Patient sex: M
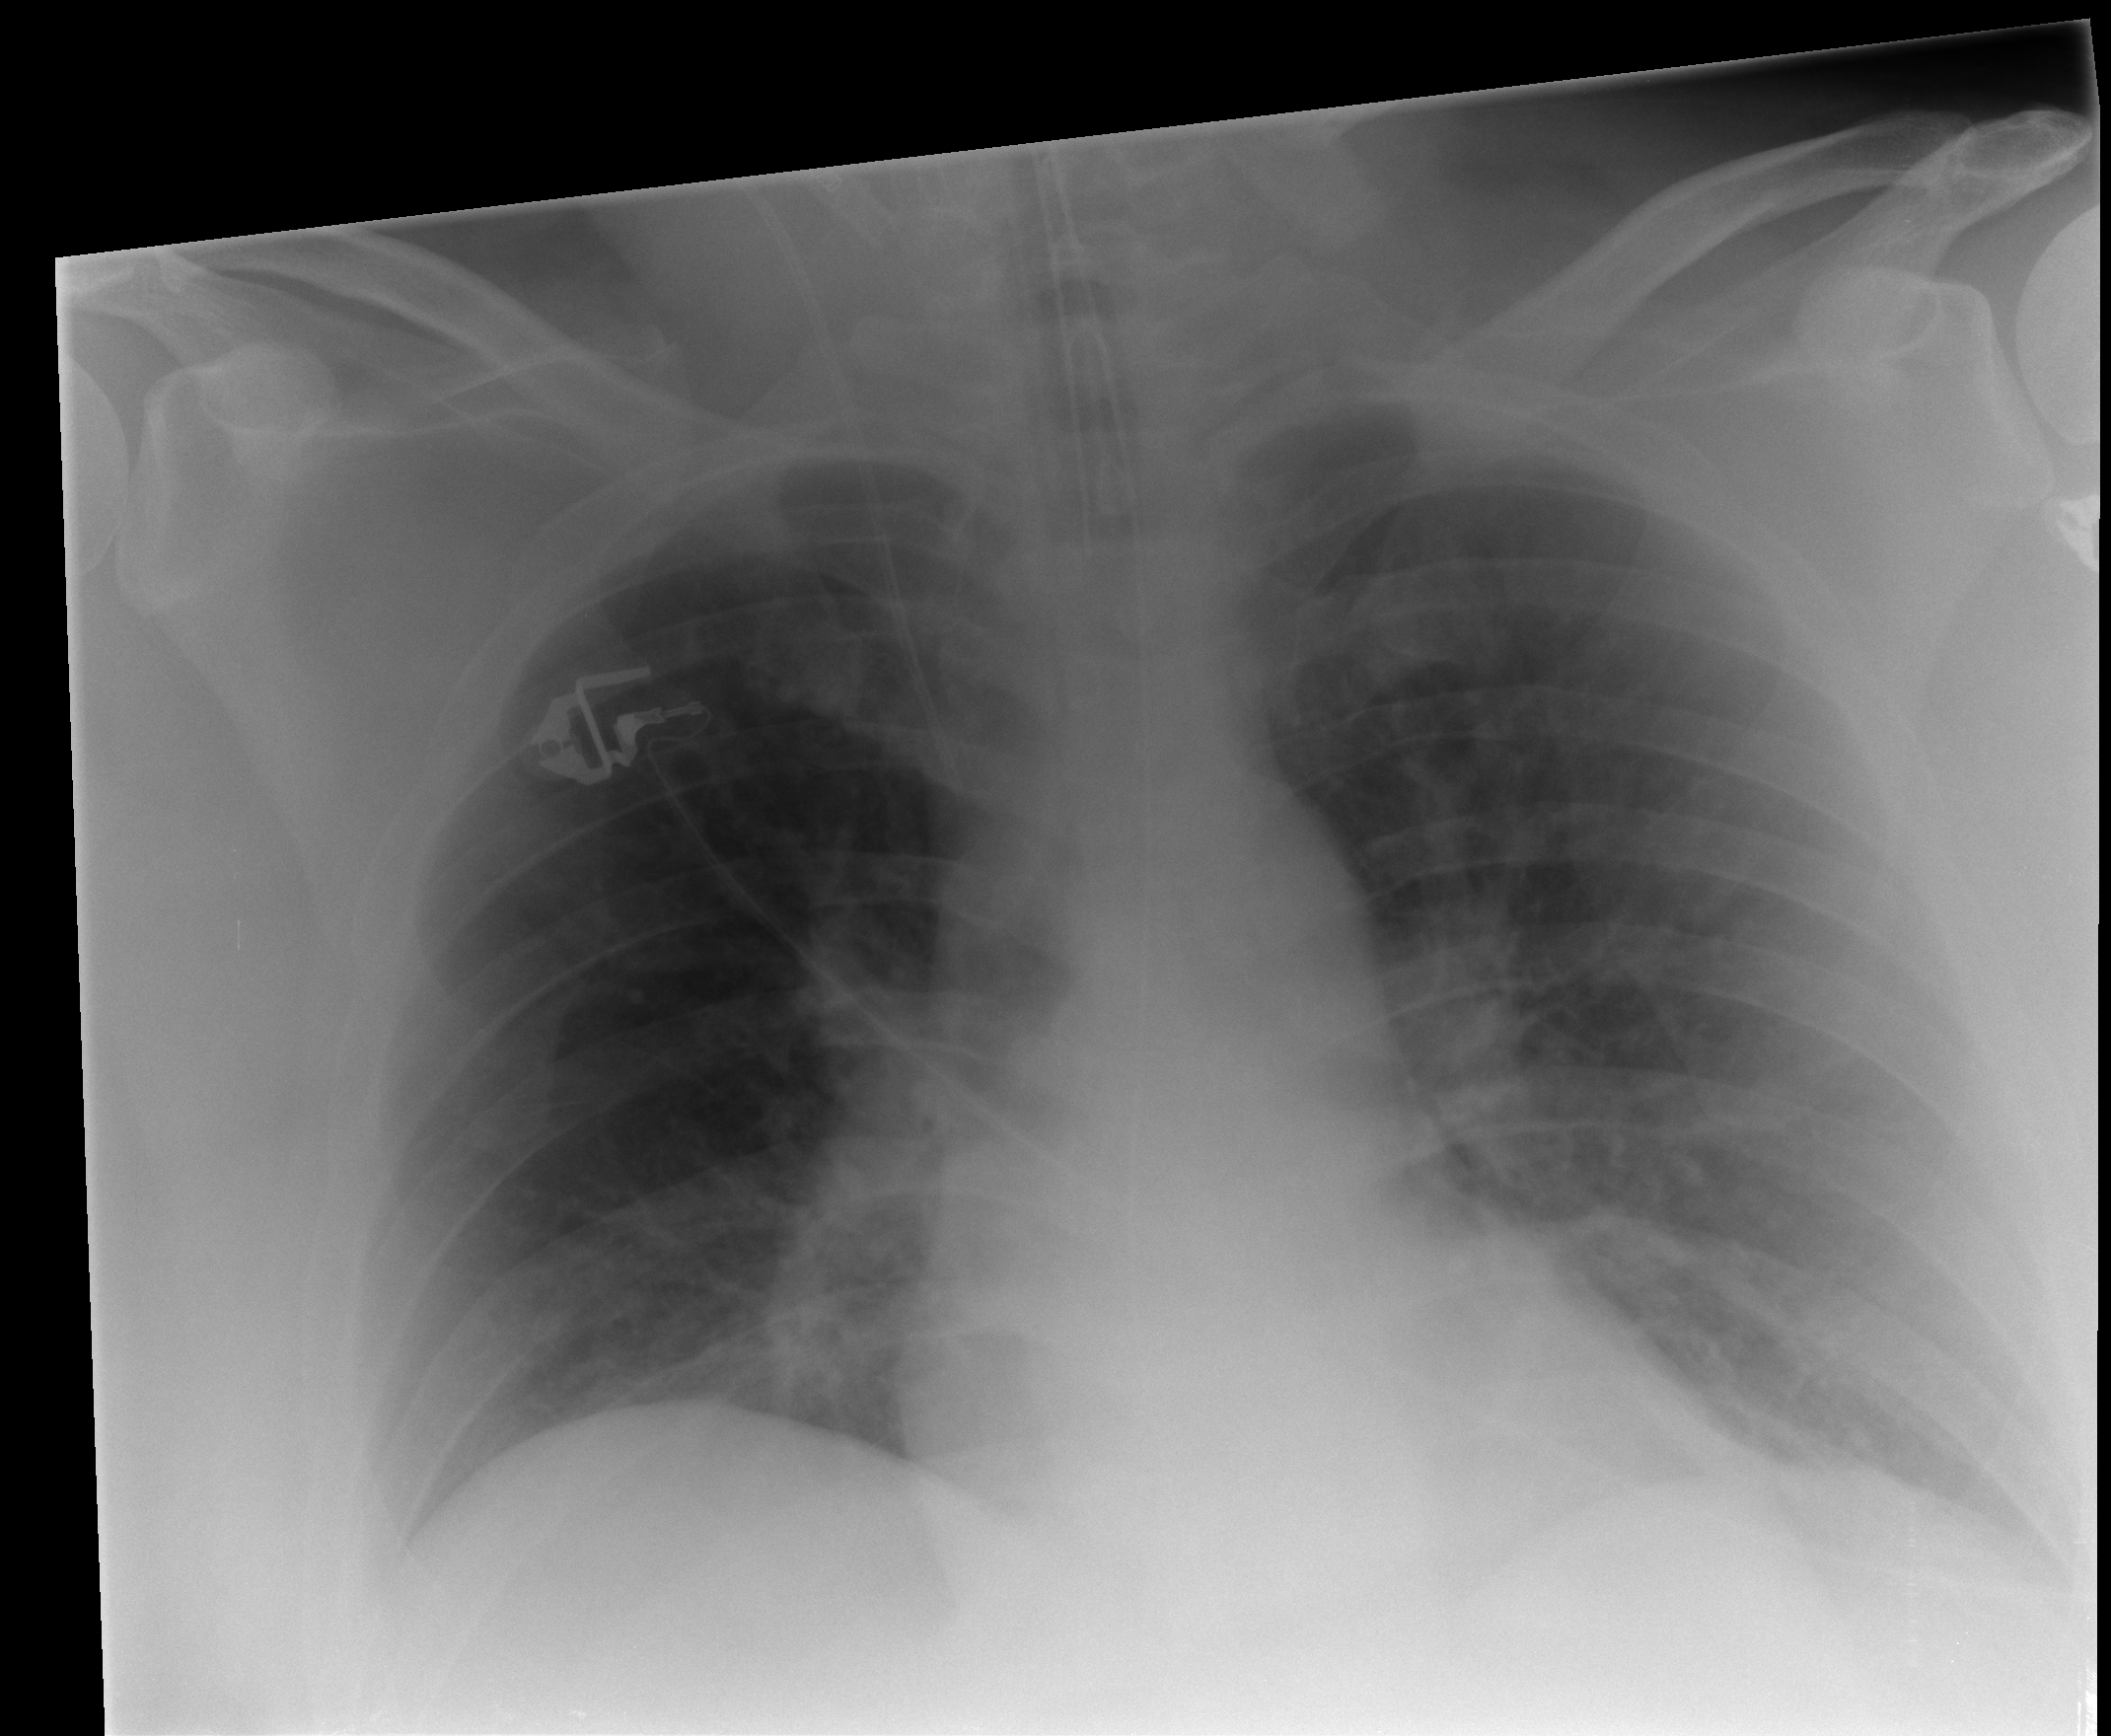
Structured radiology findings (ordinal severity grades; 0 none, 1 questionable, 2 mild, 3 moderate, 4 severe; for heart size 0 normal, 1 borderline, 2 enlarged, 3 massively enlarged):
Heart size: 0
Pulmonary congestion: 1
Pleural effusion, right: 0
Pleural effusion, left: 0
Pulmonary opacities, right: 0
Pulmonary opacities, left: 0
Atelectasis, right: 2
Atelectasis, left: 2